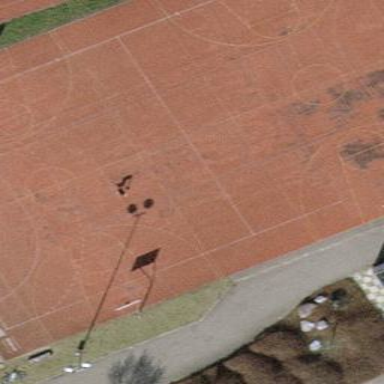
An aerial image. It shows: Basketball court located in leisure land pitch.